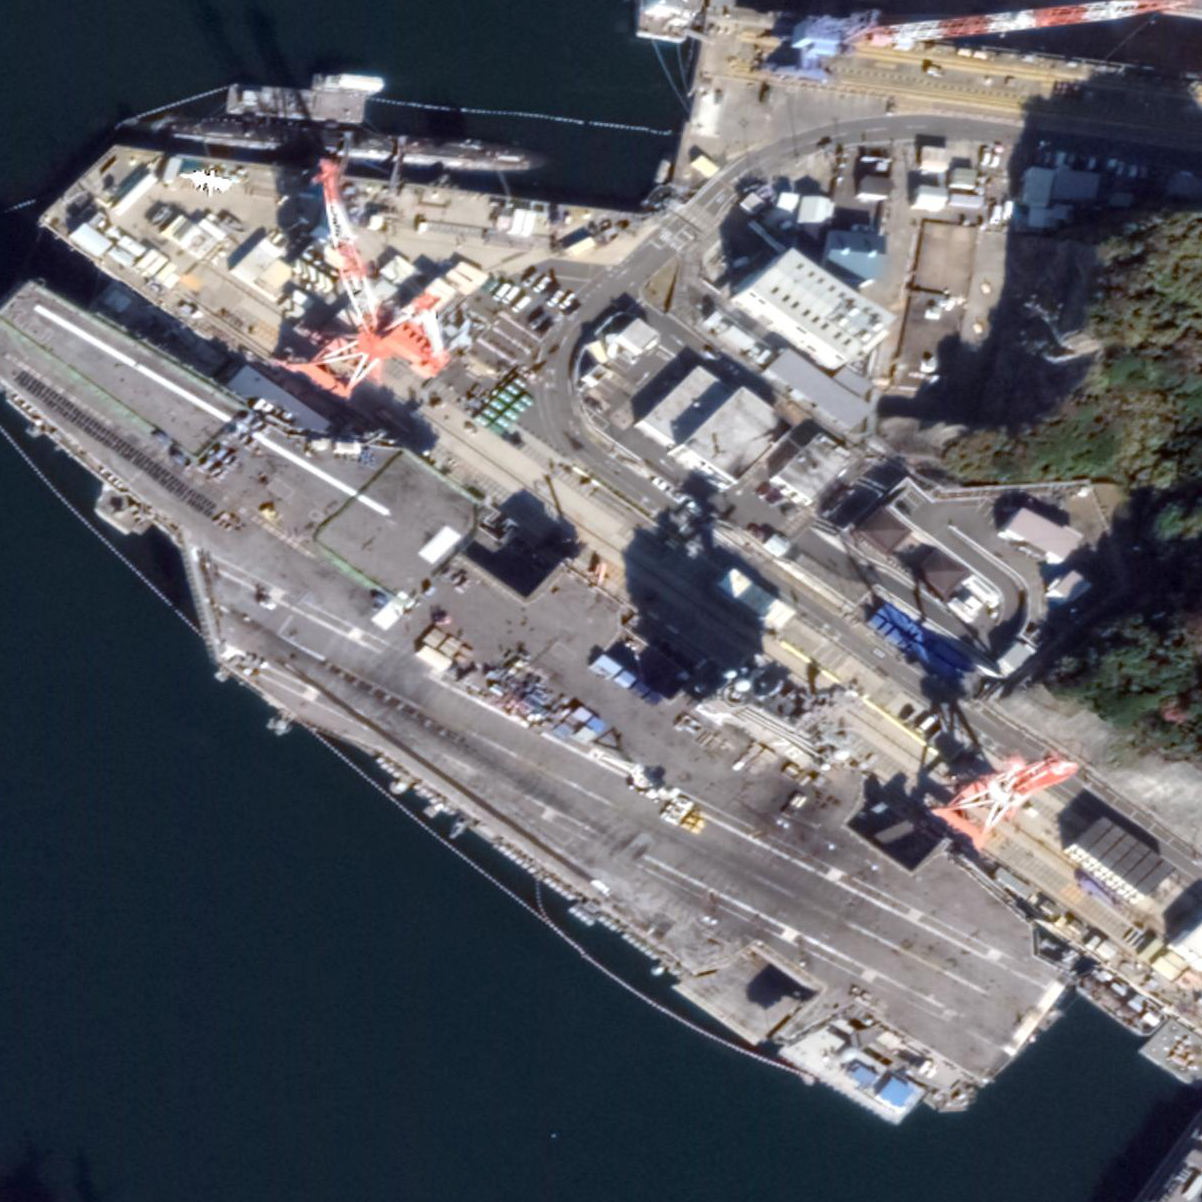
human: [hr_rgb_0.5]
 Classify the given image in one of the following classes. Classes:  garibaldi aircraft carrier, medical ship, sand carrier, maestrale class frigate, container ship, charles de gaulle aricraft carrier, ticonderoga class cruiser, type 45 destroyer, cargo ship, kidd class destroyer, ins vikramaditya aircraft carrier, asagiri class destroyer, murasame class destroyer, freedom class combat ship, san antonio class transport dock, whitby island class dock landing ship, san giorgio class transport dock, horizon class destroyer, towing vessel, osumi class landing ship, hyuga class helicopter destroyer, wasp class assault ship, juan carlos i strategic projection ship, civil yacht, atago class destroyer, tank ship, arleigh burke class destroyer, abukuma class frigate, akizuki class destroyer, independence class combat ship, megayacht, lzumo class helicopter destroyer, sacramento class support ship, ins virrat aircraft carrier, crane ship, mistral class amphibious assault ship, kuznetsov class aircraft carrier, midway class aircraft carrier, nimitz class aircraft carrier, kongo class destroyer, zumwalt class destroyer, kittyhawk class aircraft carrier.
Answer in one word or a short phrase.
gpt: Nimitz class aircraft carrier